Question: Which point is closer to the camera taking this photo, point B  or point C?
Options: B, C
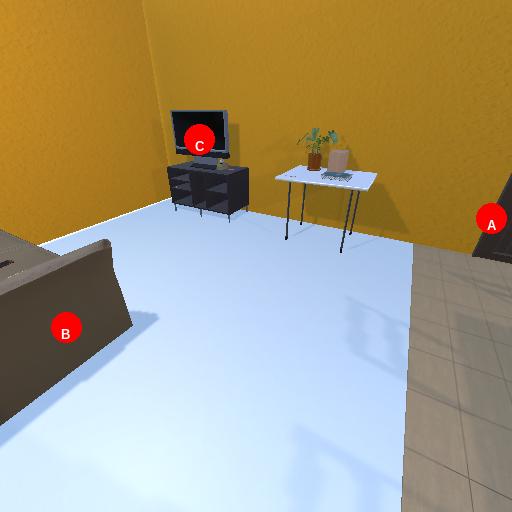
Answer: B